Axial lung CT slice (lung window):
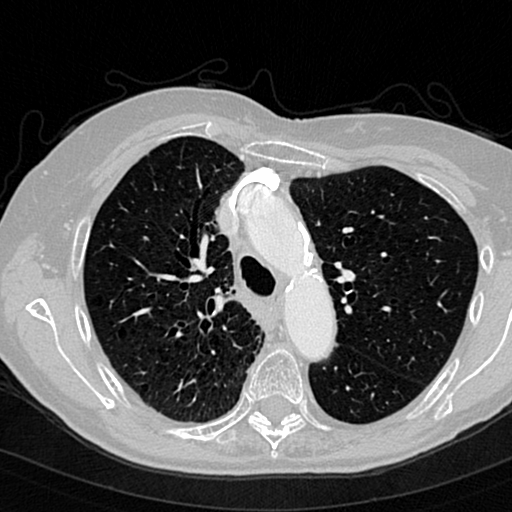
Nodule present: no